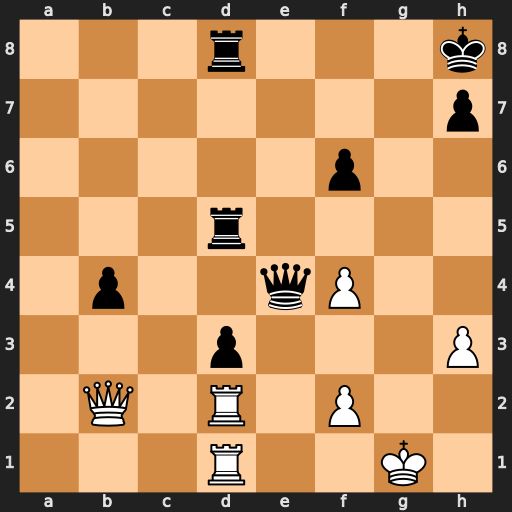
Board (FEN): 3r3k/7p/5p2/3r4/1p2qP2/3p3P/1Q1R1P2/3R2K1
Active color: w
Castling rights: -
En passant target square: -
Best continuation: Qxf6+ Kg8 Kh2 R5d6 Rg1+